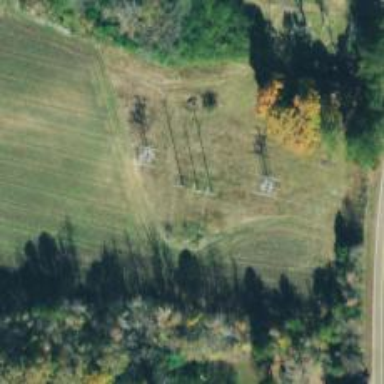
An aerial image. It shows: Power tower.